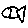
Label: fish